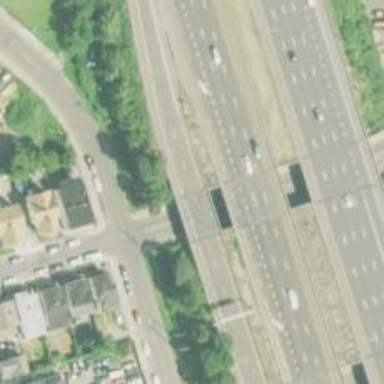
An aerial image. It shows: Motorway link.